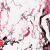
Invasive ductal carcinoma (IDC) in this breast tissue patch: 0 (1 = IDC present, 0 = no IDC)